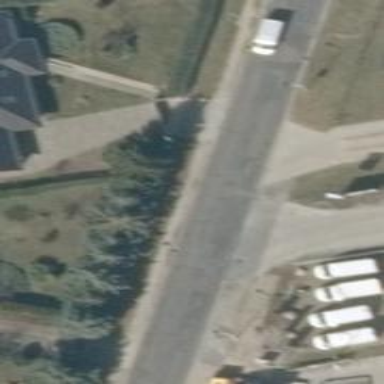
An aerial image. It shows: Asphalt road classified as tertiary.